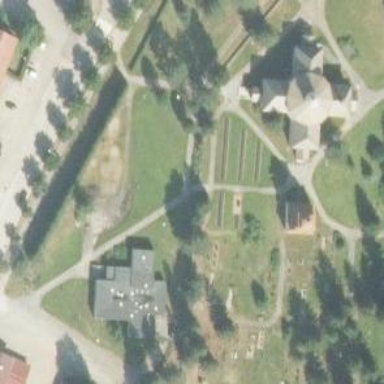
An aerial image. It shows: Historical site featuring war memorial.